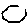
Label: hexagon